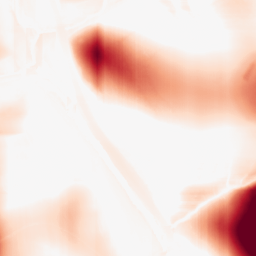
Category: morphological
Decomposition family: rolling_ball
Decomposition parameters: radius: 50
Upsampling method: edge_directed
Upsampling parameters: scale: 4
Upsampling scale: 4